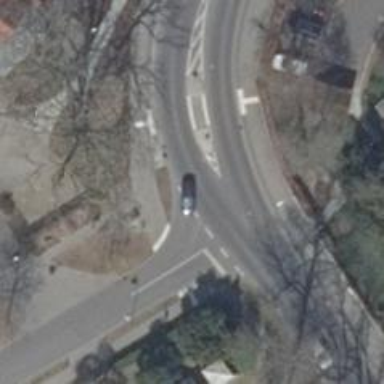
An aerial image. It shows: Emergency access point on the road.